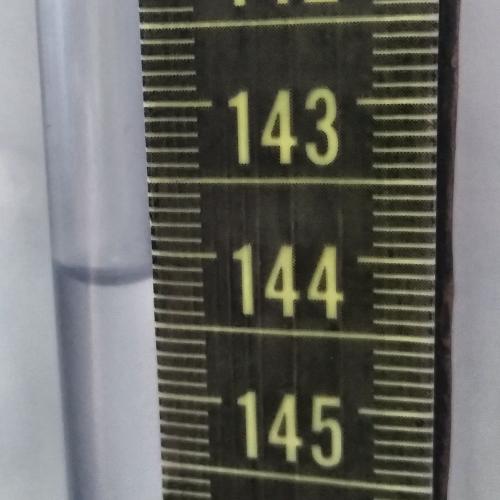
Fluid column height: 144.2 cm